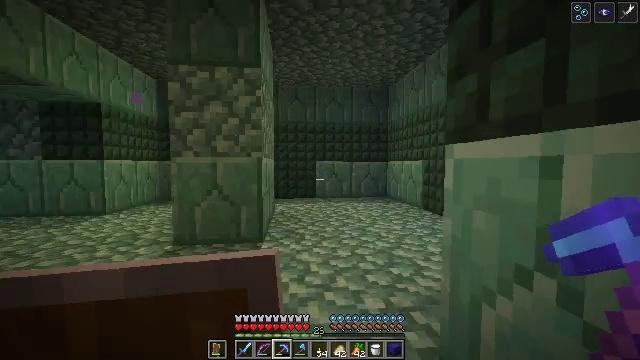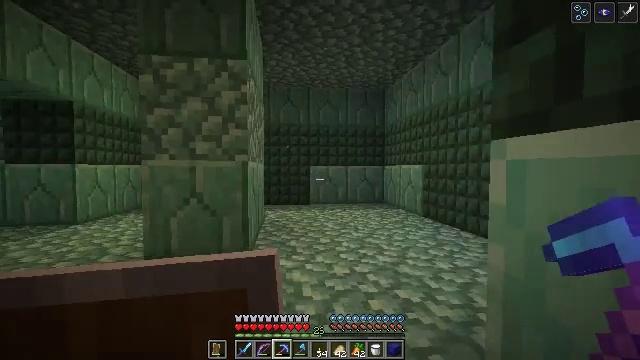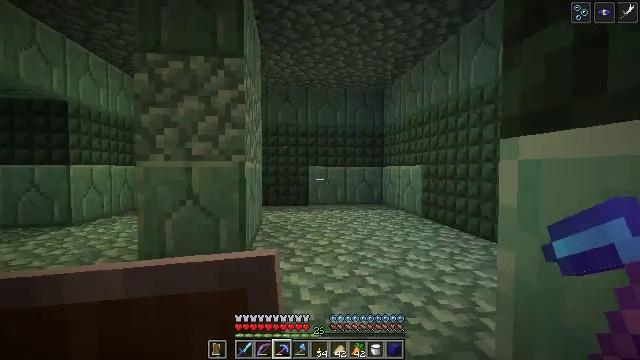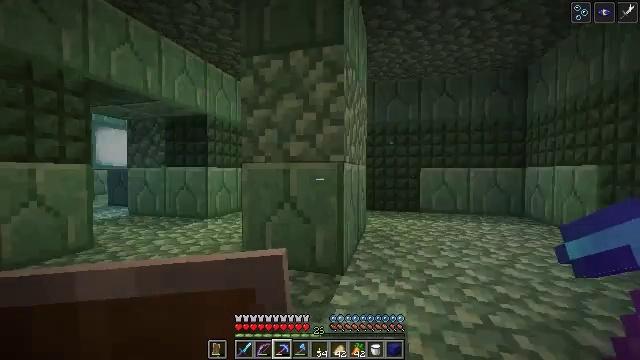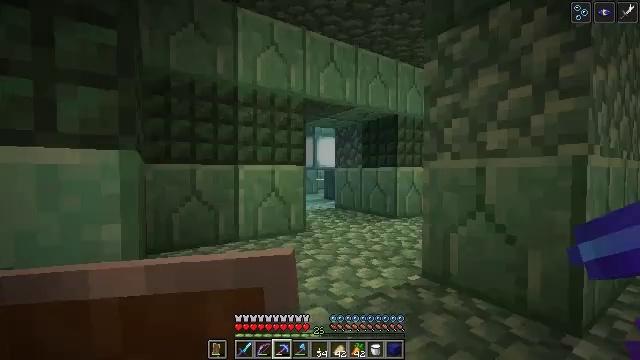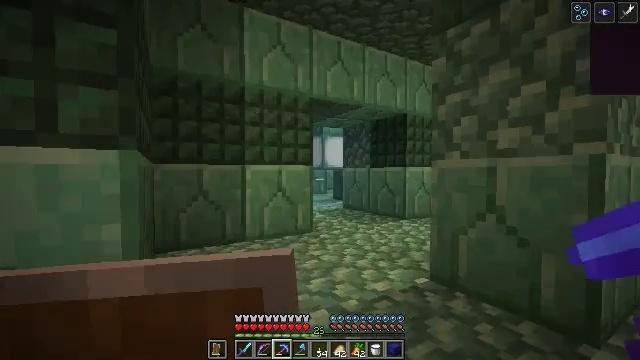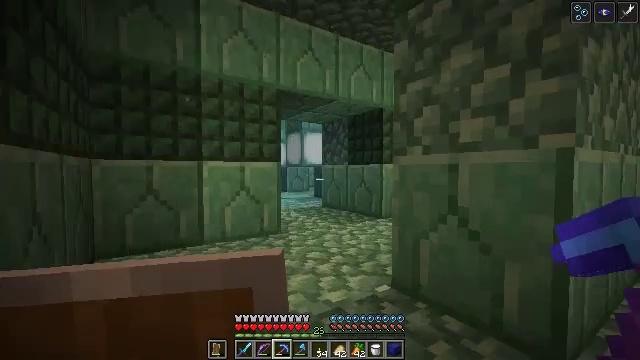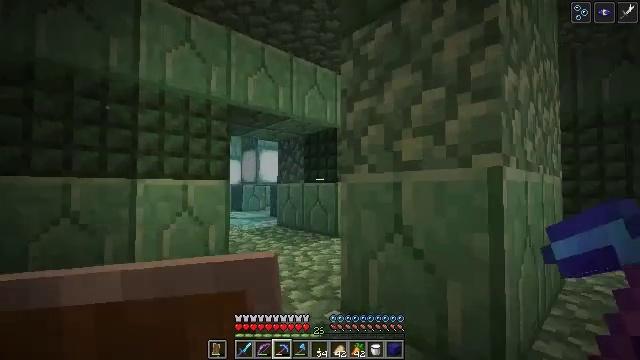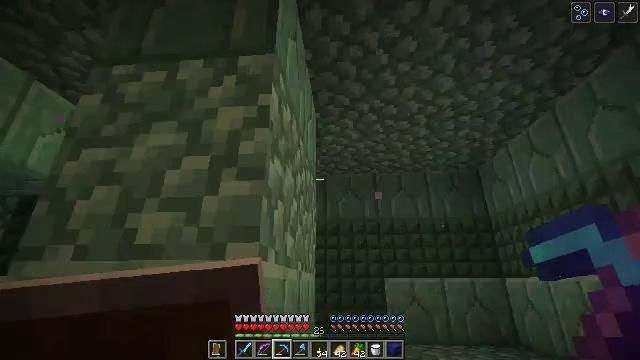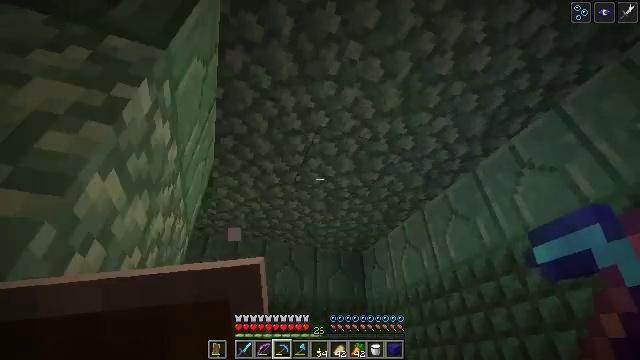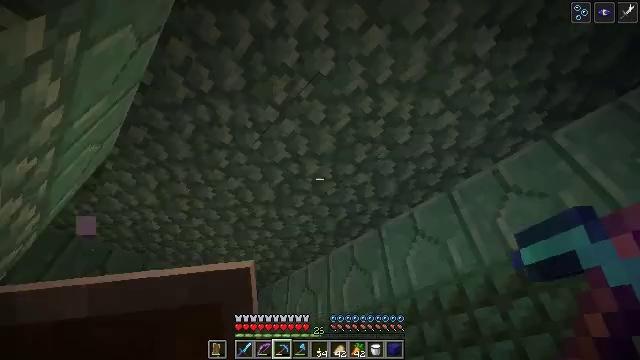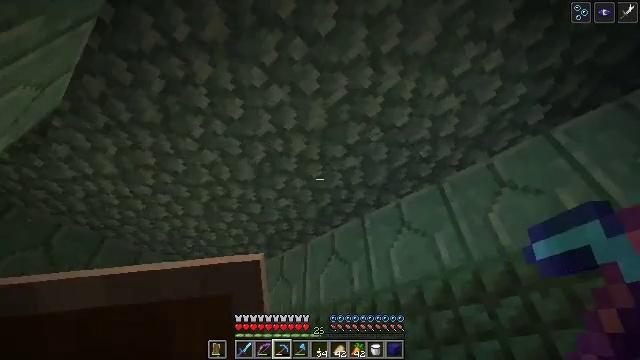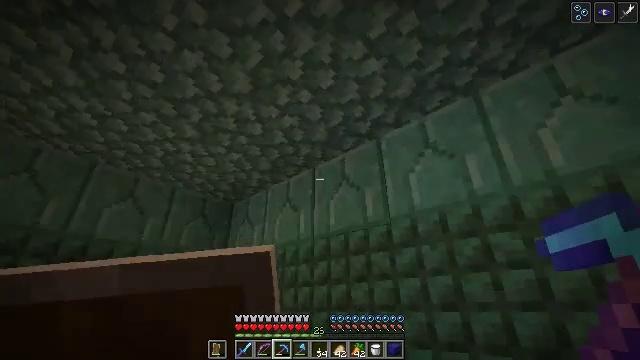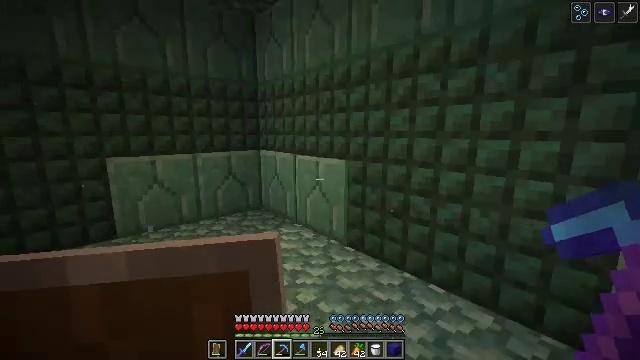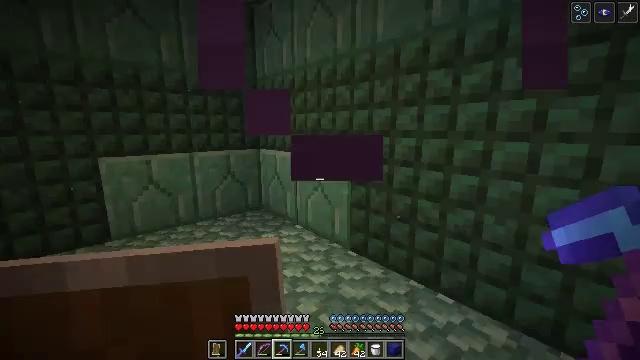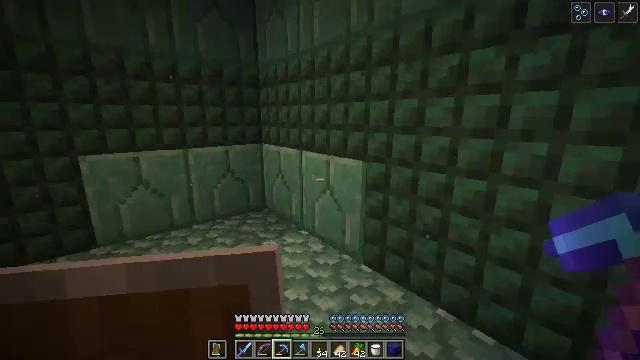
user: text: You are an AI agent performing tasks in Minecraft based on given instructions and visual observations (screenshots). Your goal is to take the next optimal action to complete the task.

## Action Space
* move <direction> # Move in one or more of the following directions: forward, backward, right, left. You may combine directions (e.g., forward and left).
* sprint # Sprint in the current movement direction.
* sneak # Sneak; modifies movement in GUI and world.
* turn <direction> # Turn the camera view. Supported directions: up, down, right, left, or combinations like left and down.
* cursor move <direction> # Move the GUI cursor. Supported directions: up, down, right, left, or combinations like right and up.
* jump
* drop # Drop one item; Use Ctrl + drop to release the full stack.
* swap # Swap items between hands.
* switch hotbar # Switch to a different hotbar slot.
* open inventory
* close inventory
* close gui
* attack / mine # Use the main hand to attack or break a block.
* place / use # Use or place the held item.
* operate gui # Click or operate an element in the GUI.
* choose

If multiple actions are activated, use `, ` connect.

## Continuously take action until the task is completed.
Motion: motion action
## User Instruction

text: Dig the underwater dark prismarine.
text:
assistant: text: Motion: move forward, turn right and up
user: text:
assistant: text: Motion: move forward
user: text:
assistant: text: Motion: move forward, turn left
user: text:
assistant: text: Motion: move forward and move right, turn left
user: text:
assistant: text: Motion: move forward and move right, turn left
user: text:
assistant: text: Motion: move forward and move right, turn right
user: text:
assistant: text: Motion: move forward and move right, turn right and up
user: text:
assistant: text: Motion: move forward and move right, turn right and up
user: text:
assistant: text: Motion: move forward and move right, turn right and up
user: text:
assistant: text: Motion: move forward, turn right and up
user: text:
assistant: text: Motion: move forward, turn right and down
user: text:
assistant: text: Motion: move forward, turn down
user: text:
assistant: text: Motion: move forward, turn left and down
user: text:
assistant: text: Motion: move forward
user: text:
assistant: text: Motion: move forward, turn left and down
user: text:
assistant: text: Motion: move forward, turn left and down
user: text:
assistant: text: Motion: move forward, turn left and up
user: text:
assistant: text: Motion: move forward, turn left
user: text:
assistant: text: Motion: move forward, turn left and down
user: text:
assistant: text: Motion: move forward
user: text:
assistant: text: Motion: move forward, turn left
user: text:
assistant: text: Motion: move forward, turn left
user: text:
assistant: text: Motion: move forward, turn left
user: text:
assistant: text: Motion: move forward
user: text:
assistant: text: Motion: move forward
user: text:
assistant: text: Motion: move forward, turn up
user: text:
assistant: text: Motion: move forward, turn right and up
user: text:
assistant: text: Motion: move forward, turn right and up
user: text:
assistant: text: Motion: move forward, turn right, attack / mine
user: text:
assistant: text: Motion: attack / mine